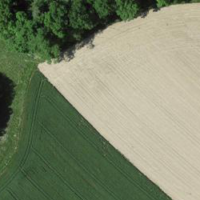
EUNIS habitat code: 52
Species observed at this site:
Bromus hordeaceus